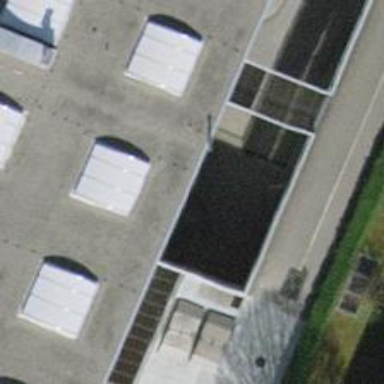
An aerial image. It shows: Parking entrance.